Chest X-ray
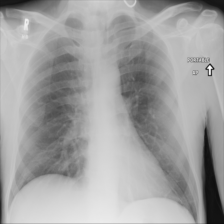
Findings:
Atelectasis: negative
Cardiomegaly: negative
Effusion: negative
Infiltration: negative
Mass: negative
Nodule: negative
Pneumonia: negative
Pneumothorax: negative
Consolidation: negative
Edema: negative
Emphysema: negative
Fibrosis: negative
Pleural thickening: negative
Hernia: negative